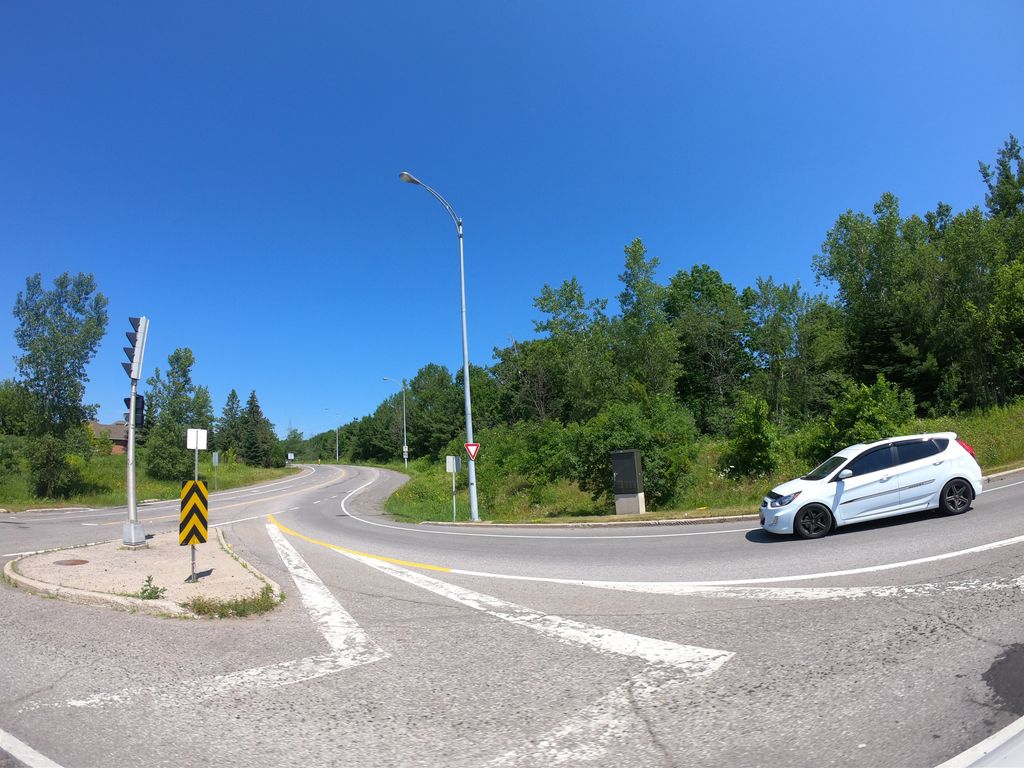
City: ottawa-gatineau